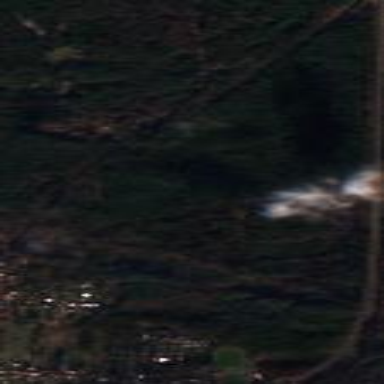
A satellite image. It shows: Forest area.